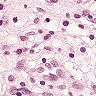
Metastatic tissue present: yes